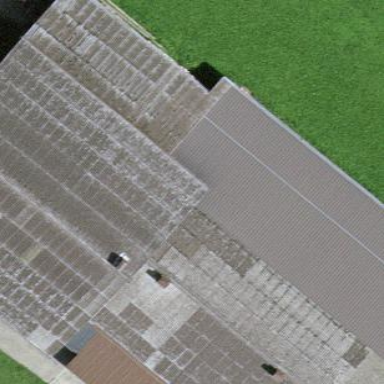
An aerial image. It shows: Farm auxiliary building with gabled roof.